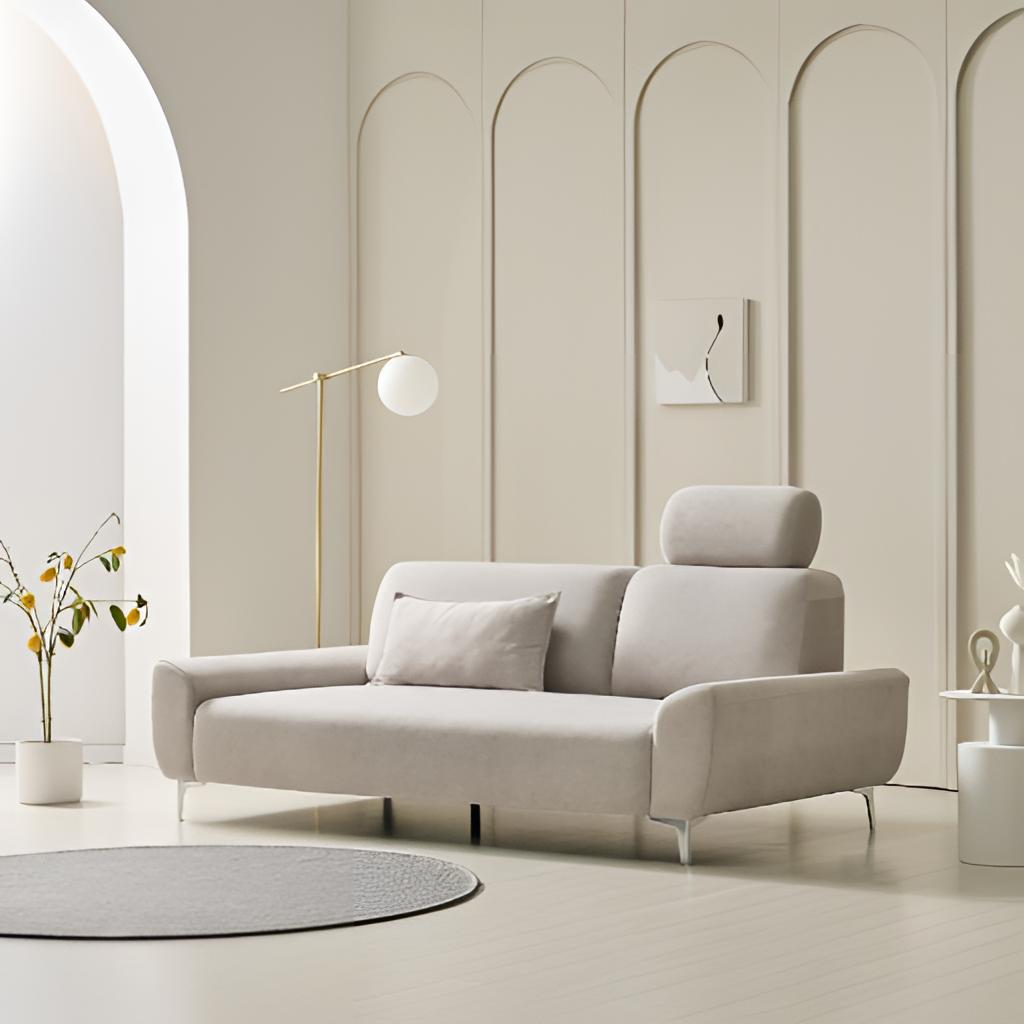
living room, beige fabric sofa, beige panel wallpaper, with arch design pattern, beige wood flooring, with plank pattern, modern